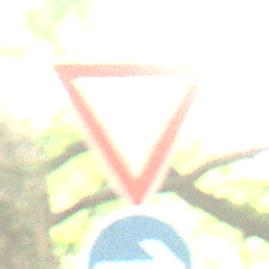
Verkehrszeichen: VorfahrtGewaehren
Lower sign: VorgeschriebeneFahrtrichtungHierRechts
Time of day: MorningAfternoon
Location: Outdoor (RoadRail)
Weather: Clear
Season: NotSpecified
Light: Natural